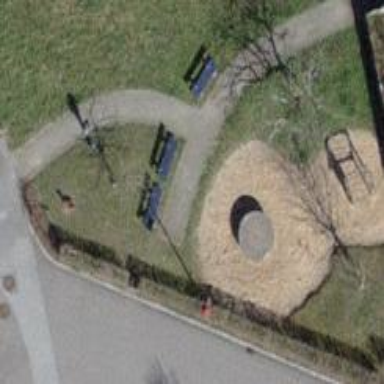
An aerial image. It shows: Bench for seating.